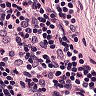
Metastatic tissue present: no